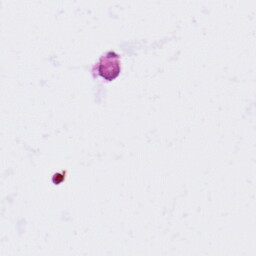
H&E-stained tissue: Lung